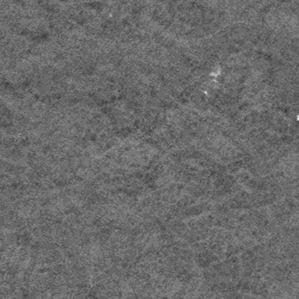
Label: frost